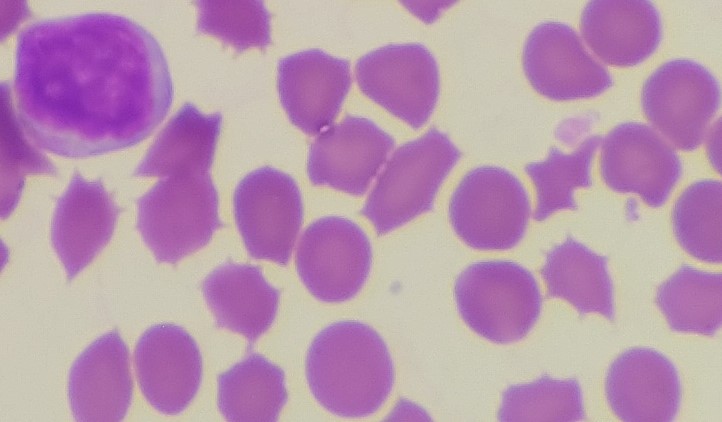
White blood cell type: Lymphocyte